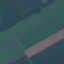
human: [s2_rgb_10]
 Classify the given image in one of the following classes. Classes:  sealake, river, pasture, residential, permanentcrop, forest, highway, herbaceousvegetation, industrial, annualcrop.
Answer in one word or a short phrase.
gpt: AnnualCrop